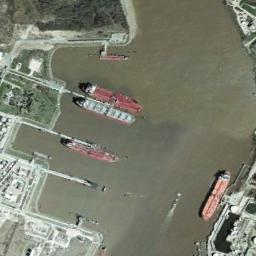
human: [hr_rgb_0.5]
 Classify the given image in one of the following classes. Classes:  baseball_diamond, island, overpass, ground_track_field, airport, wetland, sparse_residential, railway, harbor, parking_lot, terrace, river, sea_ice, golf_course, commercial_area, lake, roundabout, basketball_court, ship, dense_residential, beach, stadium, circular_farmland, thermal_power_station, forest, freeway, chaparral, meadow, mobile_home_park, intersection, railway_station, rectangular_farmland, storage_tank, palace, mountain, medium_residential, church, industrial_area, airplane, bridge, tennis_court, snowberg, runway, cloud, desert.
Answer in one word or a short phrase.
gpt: ship